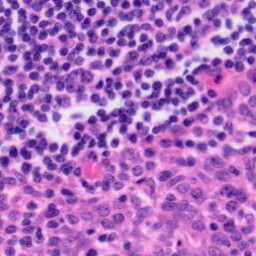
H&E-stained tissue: Tonsil